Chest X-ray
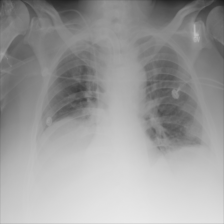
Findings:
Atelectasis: negative
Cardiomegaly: negative
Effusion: negative
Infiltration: negative
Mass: negative
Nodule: negative
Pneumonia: negative
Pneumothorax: negative
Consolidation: negative
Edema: negative
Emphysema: negative
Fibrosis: negative
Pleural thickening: negative
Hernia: negative